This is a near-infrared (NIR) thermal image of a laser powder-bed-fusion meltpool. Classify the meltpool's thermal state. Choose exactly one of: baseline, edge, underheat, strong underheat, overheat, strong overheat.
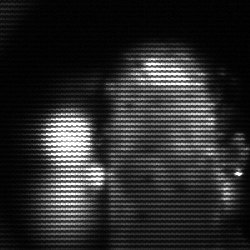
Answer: strong underheat